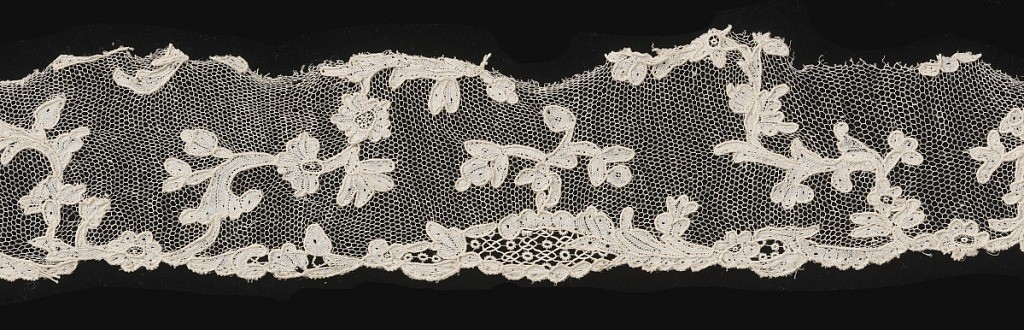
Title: Fragment
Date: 18th century
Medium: linen Technique: needle lace
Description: Fragment of Alençon needle lace with sprig and blossom pattern with occasional details in openwork.